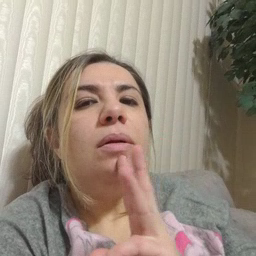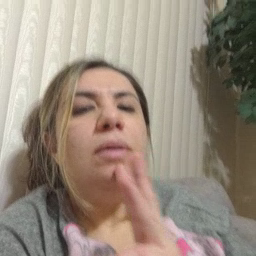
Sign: water